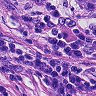
Metastatic tissue present: yes